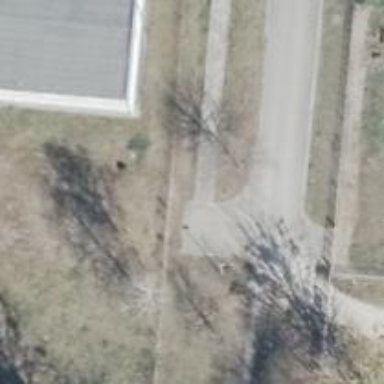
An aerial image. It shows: Sidewalk along the footway.